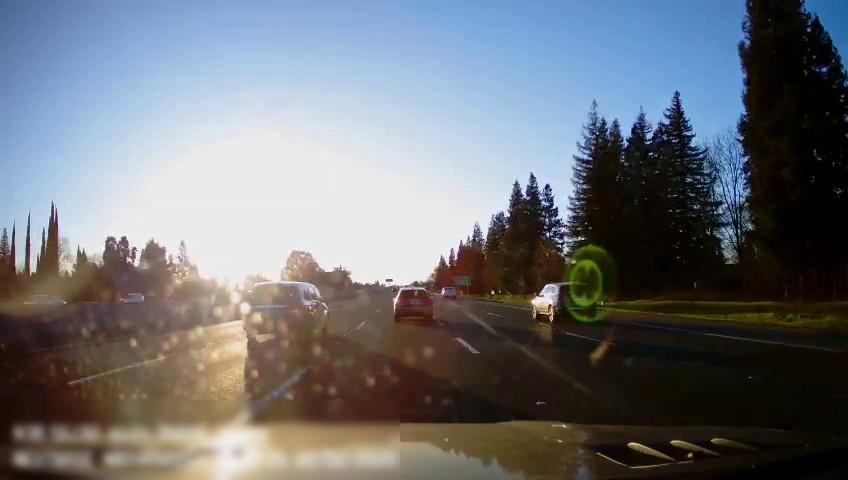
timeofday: Day
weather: Sunny
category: Drivable Space
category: Vehicles | Car
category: Vehicles | SUV
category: Vehicles | Truck
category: Vehicles | SUV
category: Vehicles | Car
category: Vehicles | SUV
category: Lanes | Alternate Lane
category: Lanes | Alternate Lane
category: Lanes | Current Lane
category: Lanes | Current Lane
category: Lanes | Alternate Lane
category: Lanes | Alternate Lane
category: Traffic | Signs